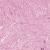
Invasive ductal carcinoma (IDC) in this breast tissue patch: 0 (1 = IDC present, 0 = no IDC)